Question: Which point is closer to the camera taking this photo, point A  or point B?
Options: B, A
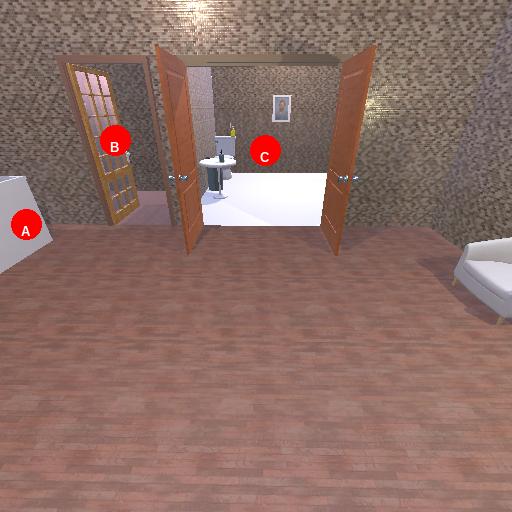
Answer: B